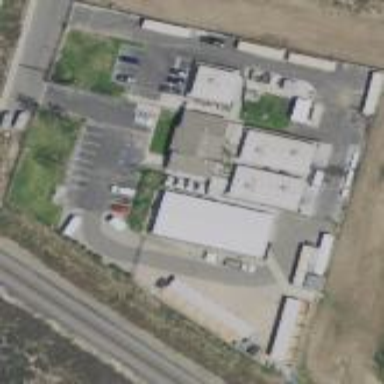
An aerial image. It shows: Animal shelter.